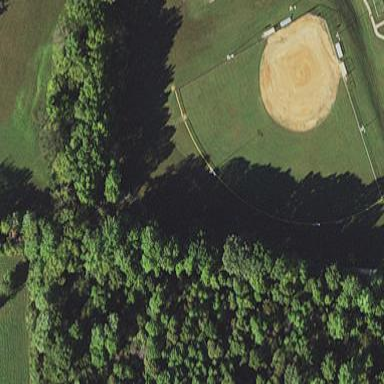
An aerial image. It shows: Baseball pitch for leisure and sports activities.